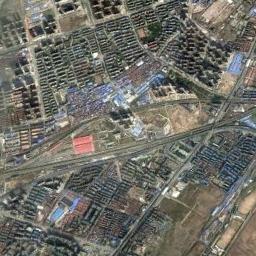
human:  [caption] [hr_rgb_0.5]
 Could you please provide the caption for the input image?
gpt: There is a railway station in the crowded city .

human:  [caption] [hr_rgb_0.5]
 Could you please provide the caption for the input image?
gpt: Many buildings of different shapes are beside the railway station .

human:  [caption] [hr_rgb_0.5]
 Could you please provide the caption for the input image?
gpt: The railway station with some railways is surrounded by lots of other buildings .

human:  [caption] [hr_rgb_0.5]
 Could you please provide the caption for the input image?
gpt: The railway station is next to the farmland and buildings .

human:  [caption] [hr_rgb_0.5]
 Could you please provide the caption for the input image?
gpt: There are many buildings and brown bare land around the railway station .